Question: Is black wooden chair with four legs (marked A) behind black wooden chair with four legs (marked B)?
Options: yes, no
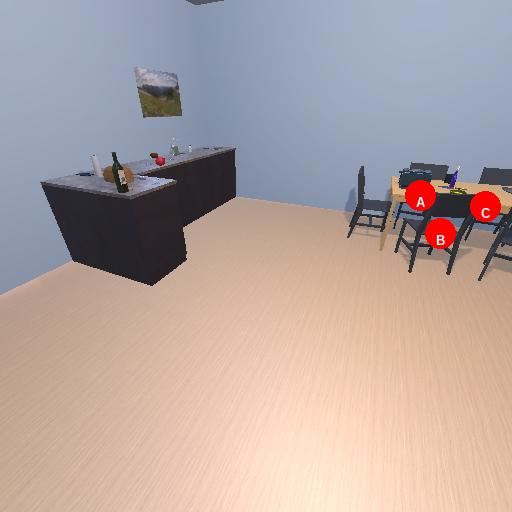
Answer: yes